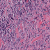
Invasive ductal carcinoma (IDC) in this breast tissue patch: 1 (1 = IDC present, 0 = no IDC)